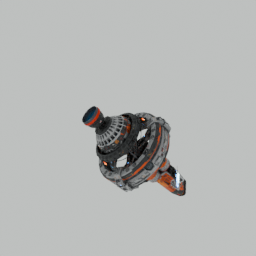
Label: mechanical